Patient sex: M
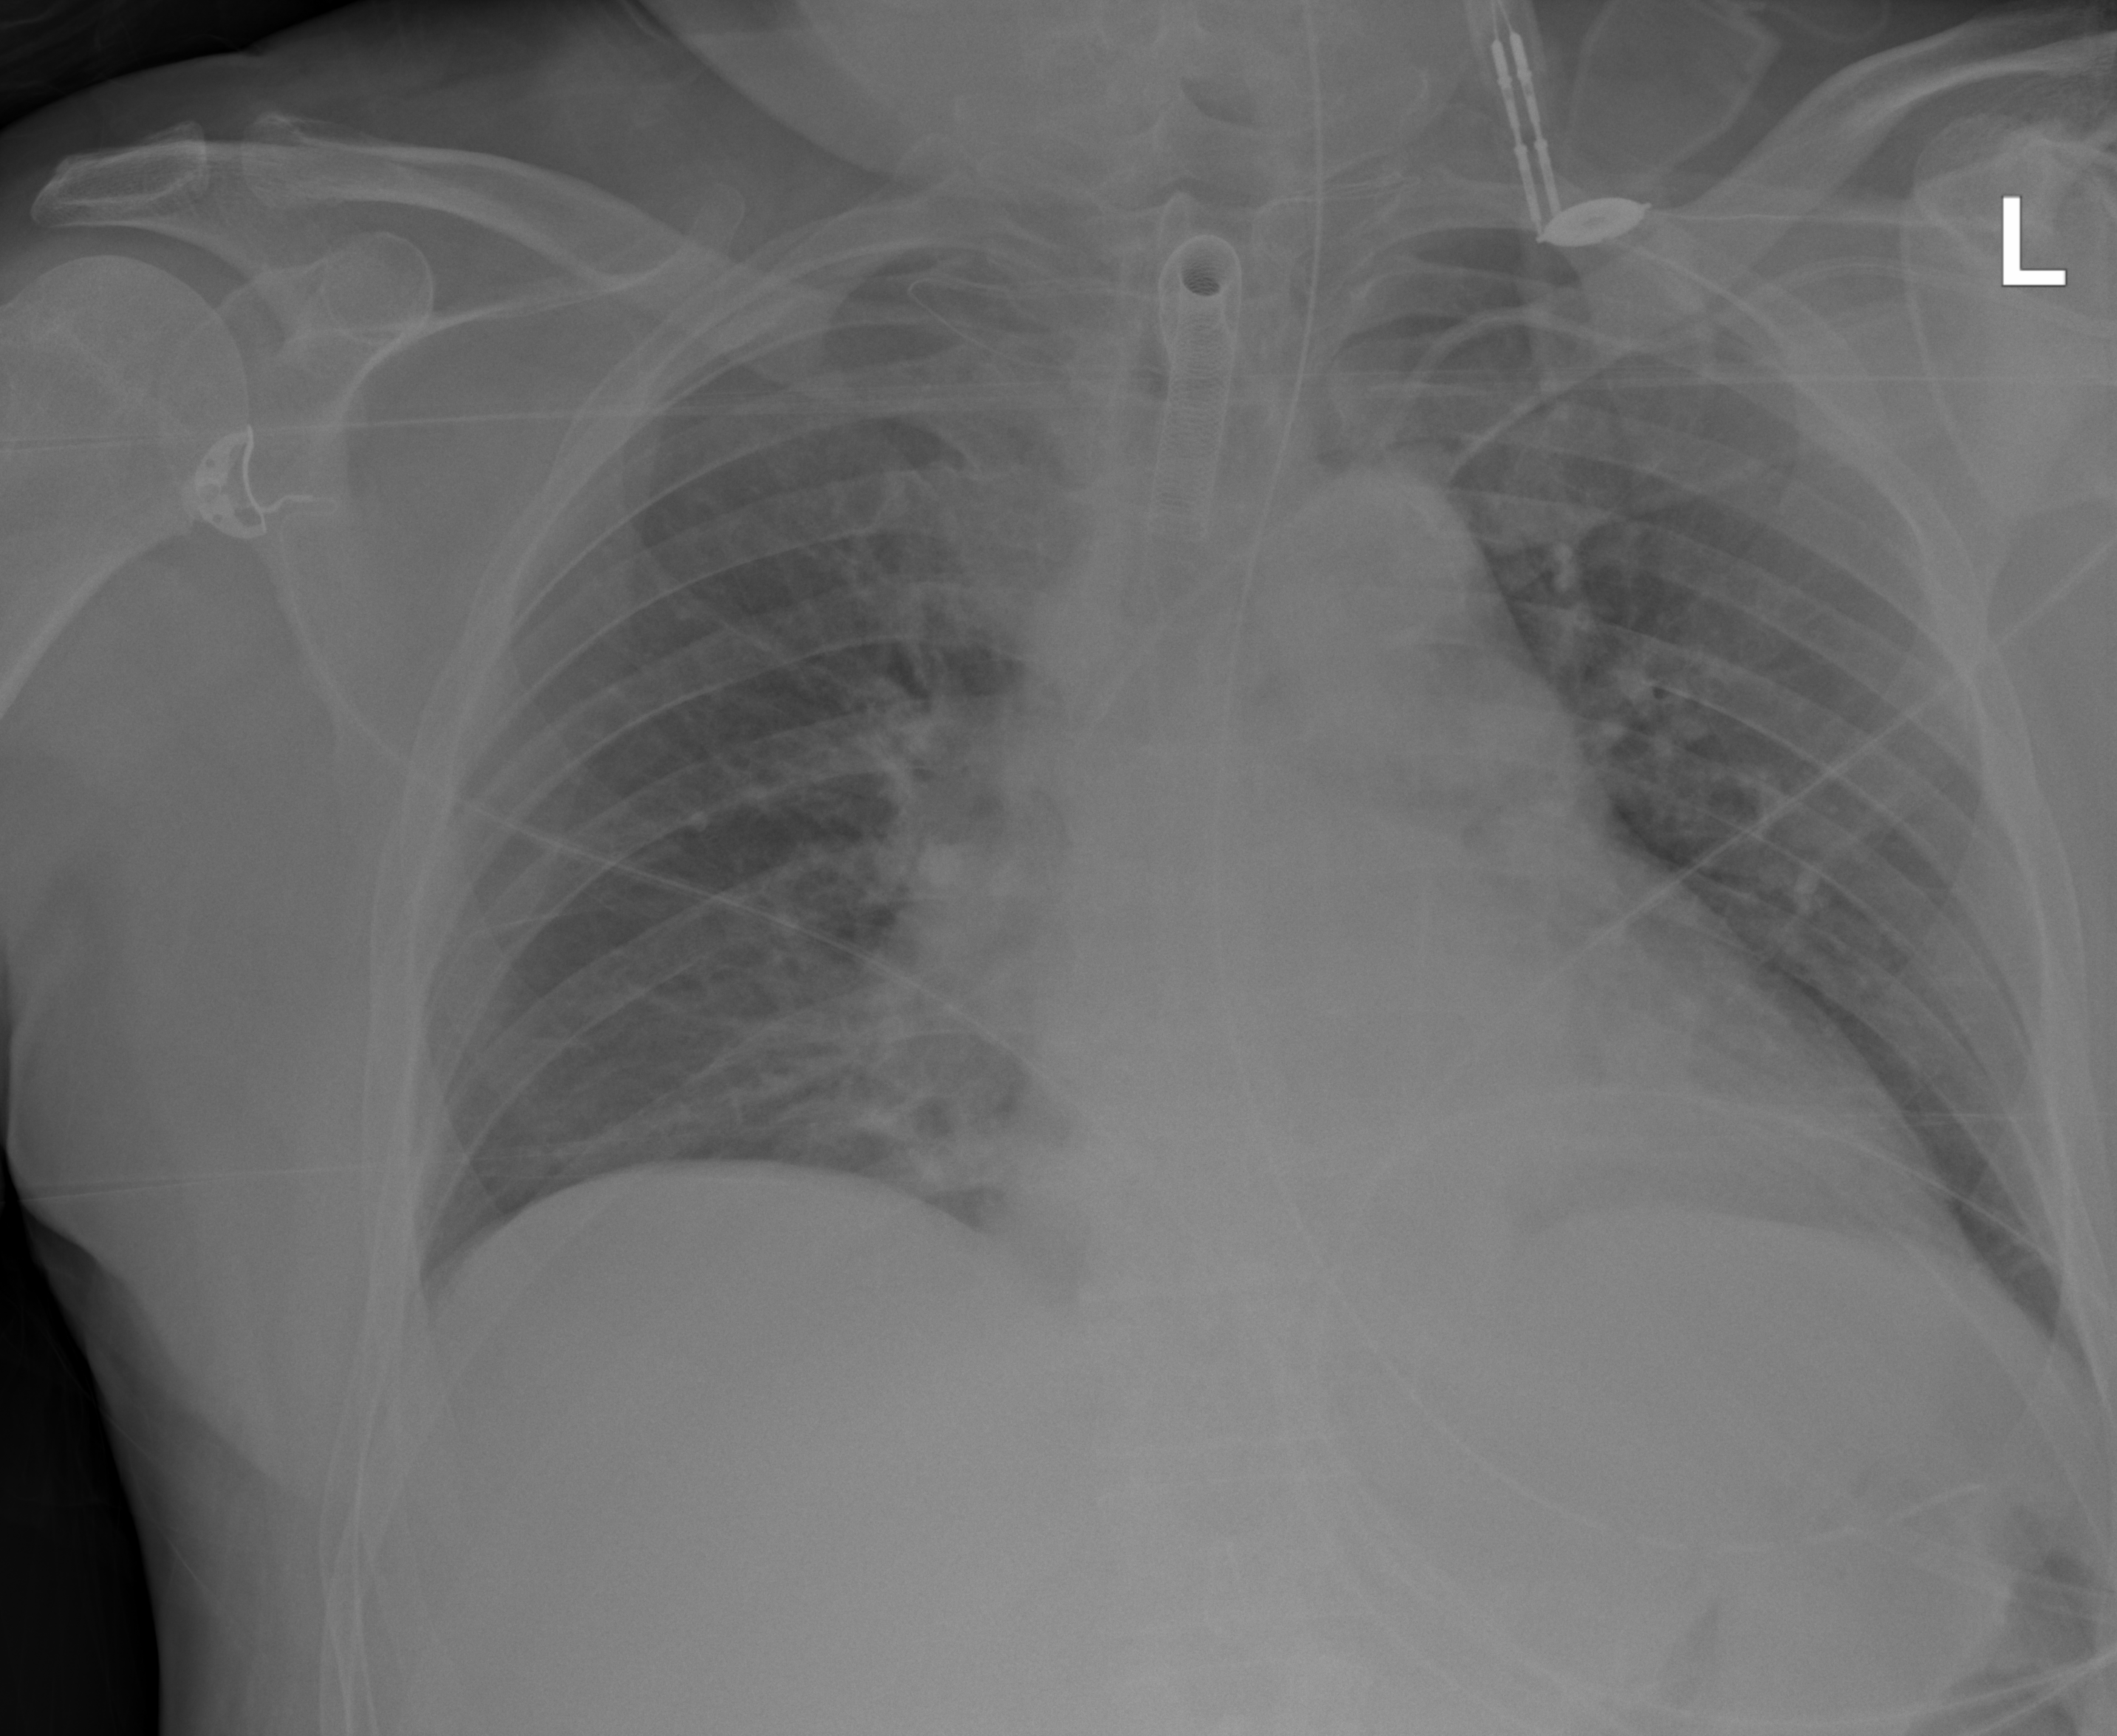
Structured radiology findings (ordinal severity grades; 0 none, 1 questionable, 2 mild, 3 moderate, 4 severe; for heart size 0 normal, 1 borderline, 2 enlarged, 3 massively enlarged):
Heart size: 1
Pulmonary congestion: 2
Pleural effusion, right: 0
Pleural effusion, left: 1
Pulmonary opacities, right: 2
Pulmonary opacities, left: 0
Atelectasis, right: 2
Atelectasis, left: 2